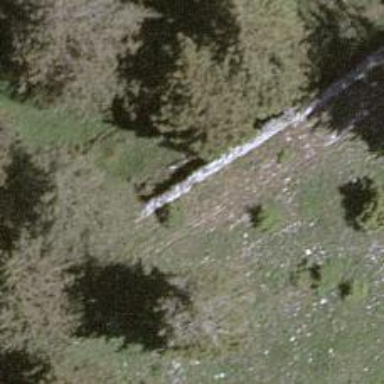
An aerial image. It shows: Wall barrier.